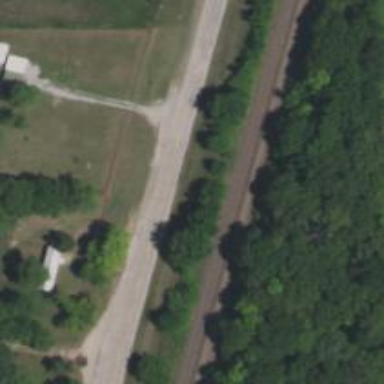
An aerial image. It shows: Railway track.